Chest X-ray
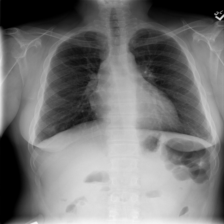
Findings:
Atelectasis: negative
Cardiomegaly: negative
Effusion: negative
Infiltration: negative
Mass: negative
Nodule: negative
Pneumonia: negative
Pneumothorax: negative
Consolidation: negative
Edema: negative
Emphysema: negative
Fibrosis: negative
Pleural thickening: negative
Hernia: negative